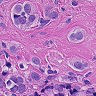
Metastatic tissue present: yes